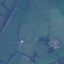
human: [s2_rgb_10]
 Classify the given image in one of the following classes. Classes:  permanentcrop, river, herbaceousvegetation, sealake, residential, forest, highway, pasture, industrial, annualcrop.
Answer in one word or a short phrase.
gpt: Pasture